Question: This question may seem like a duplicate but none of the solutions on Google/SO are working, so please do not mark as duplicate.
Here is my view code:
'''
@csrf_protect
def login(request):
if request.POST:
render_to_response('list.tpl', context_instance=RequestContext(request))
else:
# Prepare templates
header = get_template("header.tpl")
body = get_template("login.tpl")
footer = get_template("footer.tpl")
html = header.render(Context({"title": "Login", "charset": "UTF-8"}))
html = html + body.render(Context({}))
html = html + footer.render(Context({}))
return HttpResponse(html)
'''
Here is the login template:
'''
<body>
<div class="bodydiv">
<h3>Login</hd>
<form id="login" method="post" action=".">{% csrf_token %}
User: <input type="text" name="user"><br>
Password: <input type="password" name="password">
<input type="submit" name="submit_login" value="Login">
</form>
</div>
</body>
'''
When I submit the POST request from the form I get 'CSRF cookie not set.':

I've implemented the four bullets and received the same exact error. What am I missing?
Updated view:
'''
@csrf_protect
def login(request):
print("Method: " + request.method)
if request.method == "POST":
print("IN POST!")
return render(request, 'list.tpl', {})
elif request.method == "GET":
print("IN GET!")
# Prepare templates
header = get_template("header.tpl")
body = get_template("login.tpl")
footer = get_template("footer.tpl")
html = header.render(Context({"title": "Login", "charset": "UTF-8"}))
html = html + body.render(Context({}))
html = html + footer.render(Context({}))
return HttpResponse(html)
'''
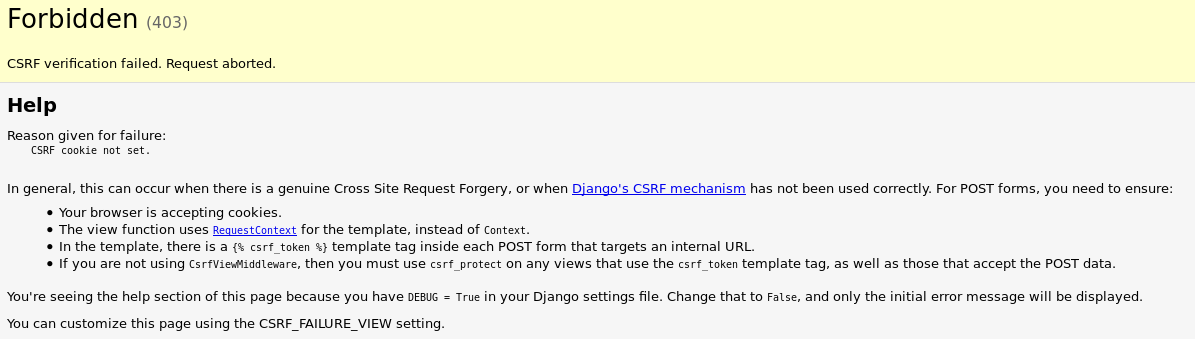
Answer: I fixed this issue by using 'RequestContext' instead of 'Context':
'''
def login(request):
if request.method == "POST":
return render(request, 'login.tpl')
elif request.method == "GET":
# Prepare templates
header = get_template("header.tpl")
body = get_template("login.tpl")
footer = get_template("footer.tpl")
html = header.render(RequestContext(request, {"title": "Login", "charset": "UTF-8"}))
html = html + body.render(RequestContext(request, {}))
html = html + footer.render(Context({}))
return HttpResponse(html)
'''